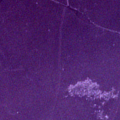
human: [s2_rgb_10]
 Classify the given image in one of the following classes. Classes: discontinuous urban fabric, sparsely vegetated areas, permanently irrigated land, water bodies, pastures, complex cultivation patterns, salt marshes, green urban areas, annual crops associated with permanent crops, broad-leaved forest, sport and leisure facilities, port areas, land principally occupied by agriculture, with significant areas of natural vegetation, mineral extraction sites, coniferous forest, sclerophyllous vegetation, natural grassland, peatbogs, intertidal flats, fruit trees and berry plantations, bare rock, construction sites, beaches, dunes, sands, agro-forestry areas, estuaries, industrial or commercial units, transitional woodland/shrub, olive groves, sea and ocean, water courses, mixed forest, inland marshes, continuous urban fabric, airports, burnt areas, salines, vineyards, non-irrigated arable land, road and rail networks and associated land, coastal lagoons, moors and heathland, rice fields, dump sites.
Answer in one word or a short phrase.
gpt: sea and ocean